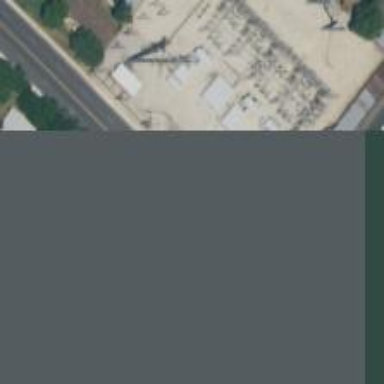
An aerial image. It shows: Power tower.